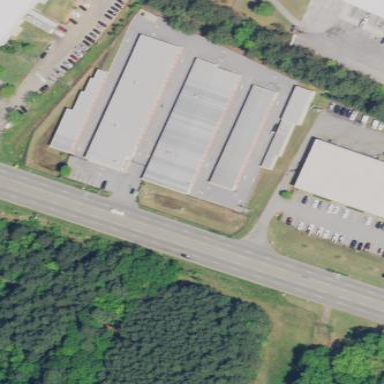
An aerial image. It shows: Storage rental shop located in building.